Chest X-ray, PA view. Patient: 73 years old, sex M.
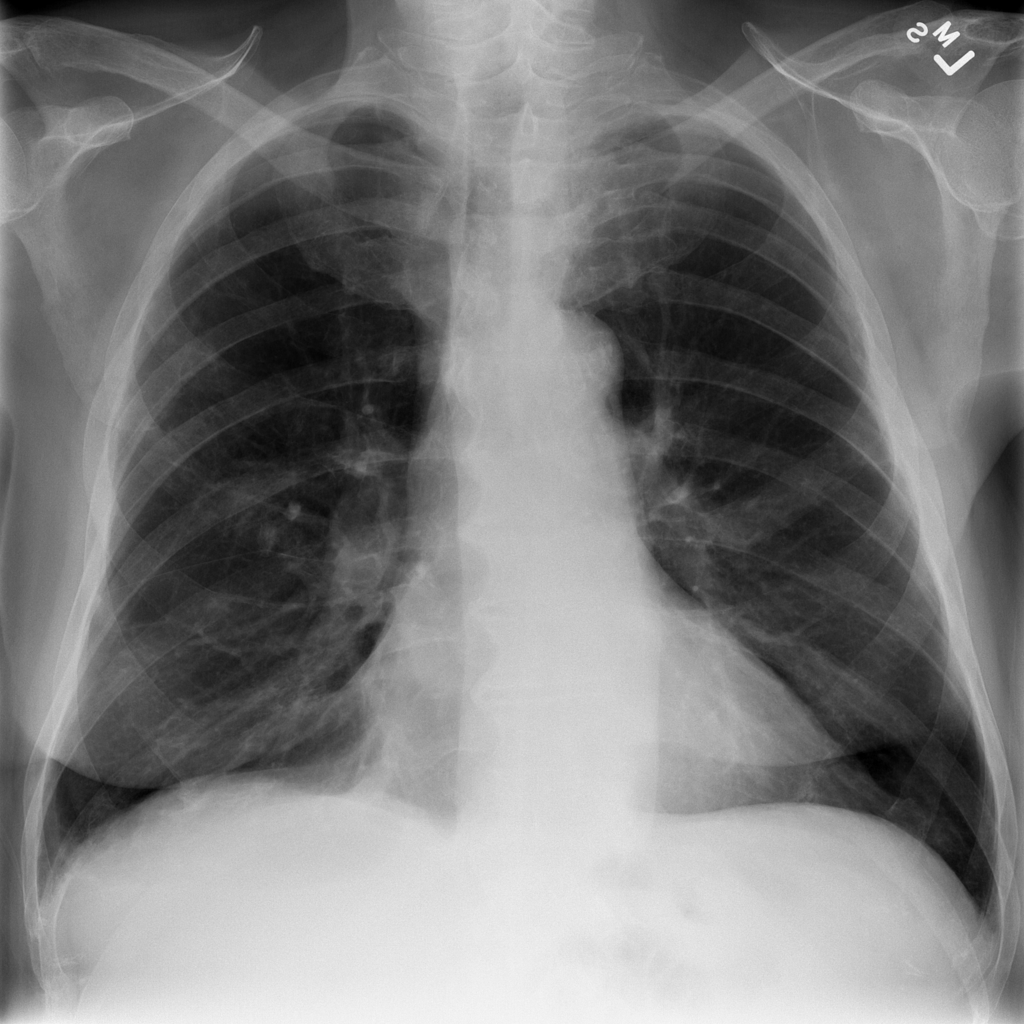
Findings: Nodule